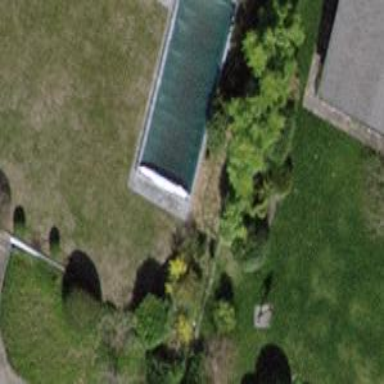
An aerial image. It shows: Outdoor swimming pool located in leisure land.